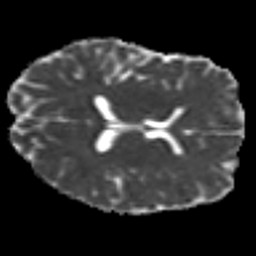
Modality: MD
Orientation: axial
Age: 21
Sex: male
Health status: healthy
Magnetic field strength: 3 T
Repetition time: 9 s
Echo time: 0.093 s